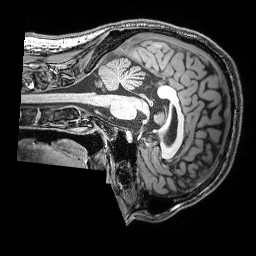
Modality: T1w
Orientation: sagittal
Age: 30
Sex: male
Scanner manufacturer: siemens
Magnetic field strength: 3 T
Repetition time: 2.53 s
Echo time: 0.00388 s